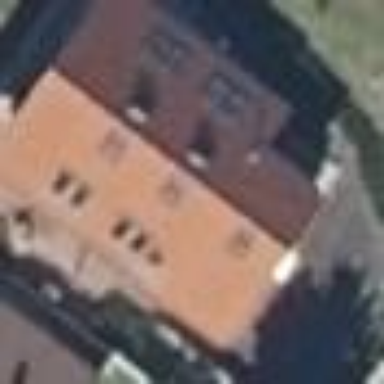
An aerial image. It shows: Charming house with gabled roof. The roof is red in color and oriented along the building.